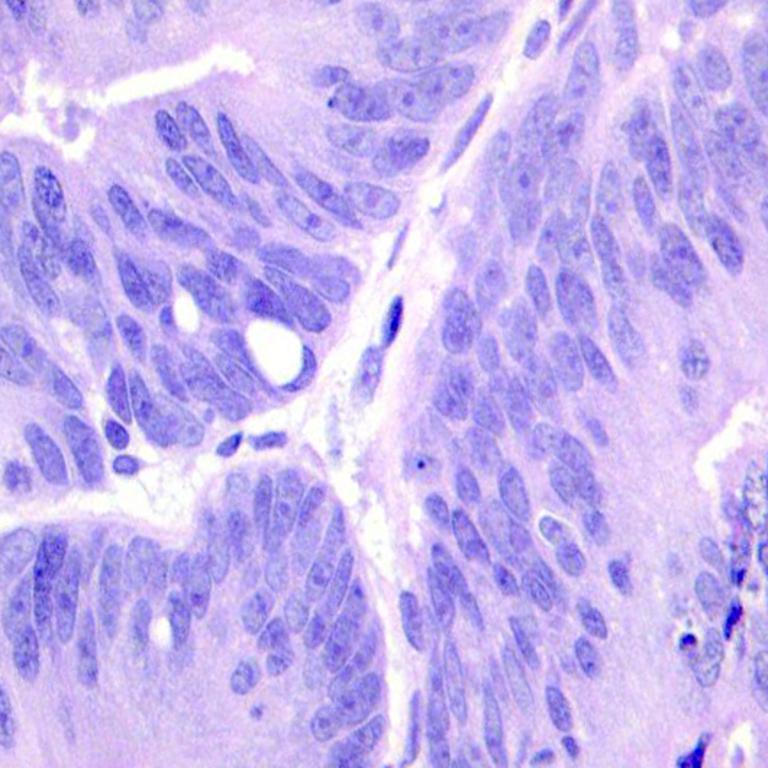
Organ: colon
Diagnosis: adenocarcinomas